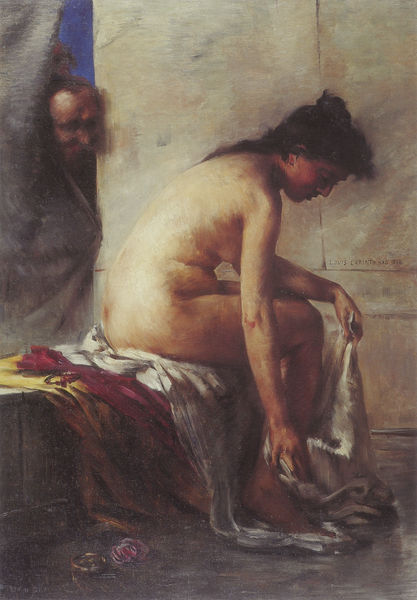
Titel: Susanna im Bade, II.Fassung
Künstler: Lovis Corinth
Standort: Essen (Ruhr)
Institution: Museum Folkwang
Schlagwörter: akt, blau, gemälde, hand, haut, himmel, kopf, körper, mann, nackt, rubens, schatten, umhang, weiß, baden, badende, gelb, mädchen, sitzen, braun, brust, busen, frau, frisur, grau, haar, hintergrund, licht, marmor, nase, profil, raum, renoir, rücken, schmuck, schwarz, säule, säulen, dame, rose, rosen, rot, tuch, beige, malerei, bart, gesichter, wand, arm, arme, bibel, falten, gesicht, judith, kleidung, salome, sockel, stein, blicken, hände, signatur, vorhang, öl, boden, figur, gold, haare, sitzend, stoff, tücher, gewänder, person, gebeugt, rosa, schulter, schön, voyeur, brüste, hinter, hintern, frauenakt, sitz, trocknen, beobachten, zuschauer, mauer, violett, bank, falte, handtuch, besen, nackte, ellenbogen, knie, ring, betrachter, bad, lachen, fussboden, nacktheit, corinth, lovis corinth, fuss, abtrocknen, armreif, eiss, männlich, zuschauen, klassik, rötel, speck, gelbw, spanner, susanna, susanna im bade, spannen, susannah, trockenen, heimlichkeit, spanne, späher, stalker